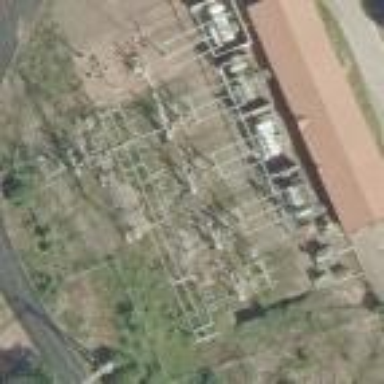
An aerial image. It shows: Distribution-level power substation.